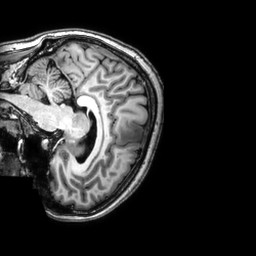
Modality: T1w
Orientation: sagittal
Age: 60
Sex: female
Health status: ill
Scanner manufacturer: philips
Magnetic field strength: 3 T
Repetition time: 0.008111 s
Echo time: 0.00371 s